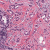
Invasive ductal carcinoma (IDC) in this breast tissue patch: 1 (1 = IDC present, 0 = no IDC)